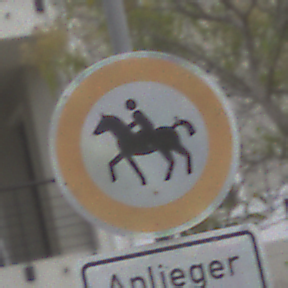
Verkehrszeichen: VerbotReiter
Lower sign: PersonengruppenFrei1
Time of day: Midday
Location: Outdoor (Urban)
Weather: Overcast
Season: NotSpecified
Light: Natural